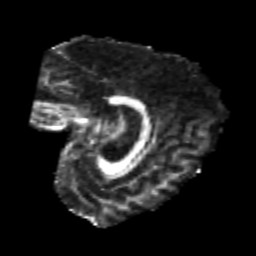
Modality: FA
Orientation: sagittal
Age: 22
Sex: male
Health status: healthy
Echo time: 0.074 s